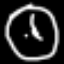
Label: clock